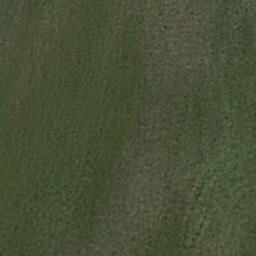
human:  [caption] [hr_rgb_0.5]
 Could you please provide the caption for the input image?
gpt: There is no grass in some parts of the meadow .

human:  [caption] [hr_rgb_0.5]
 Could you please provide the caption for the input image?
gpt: A large lush green meadow covered with green grass .

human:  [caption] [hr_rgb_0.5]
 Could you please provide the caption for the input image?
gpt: This meadow has different sparsity in different places .

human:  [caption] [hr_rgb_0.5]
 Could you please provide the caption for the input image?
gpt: The entire image is dominated by grass .

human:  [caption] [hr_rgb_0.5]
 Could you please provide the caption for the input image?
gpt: A sparse green meadow with some grass .